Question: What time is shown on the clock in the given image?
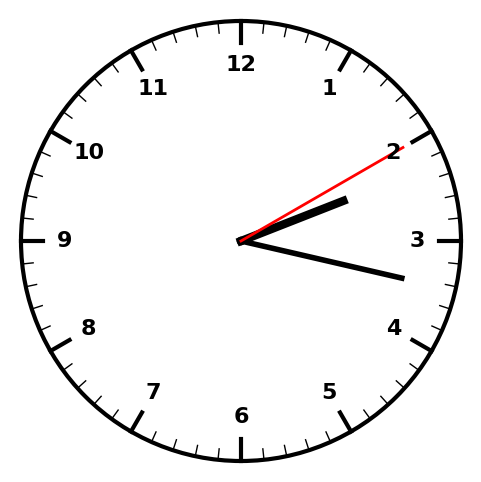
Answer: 02:17:10